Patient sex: M
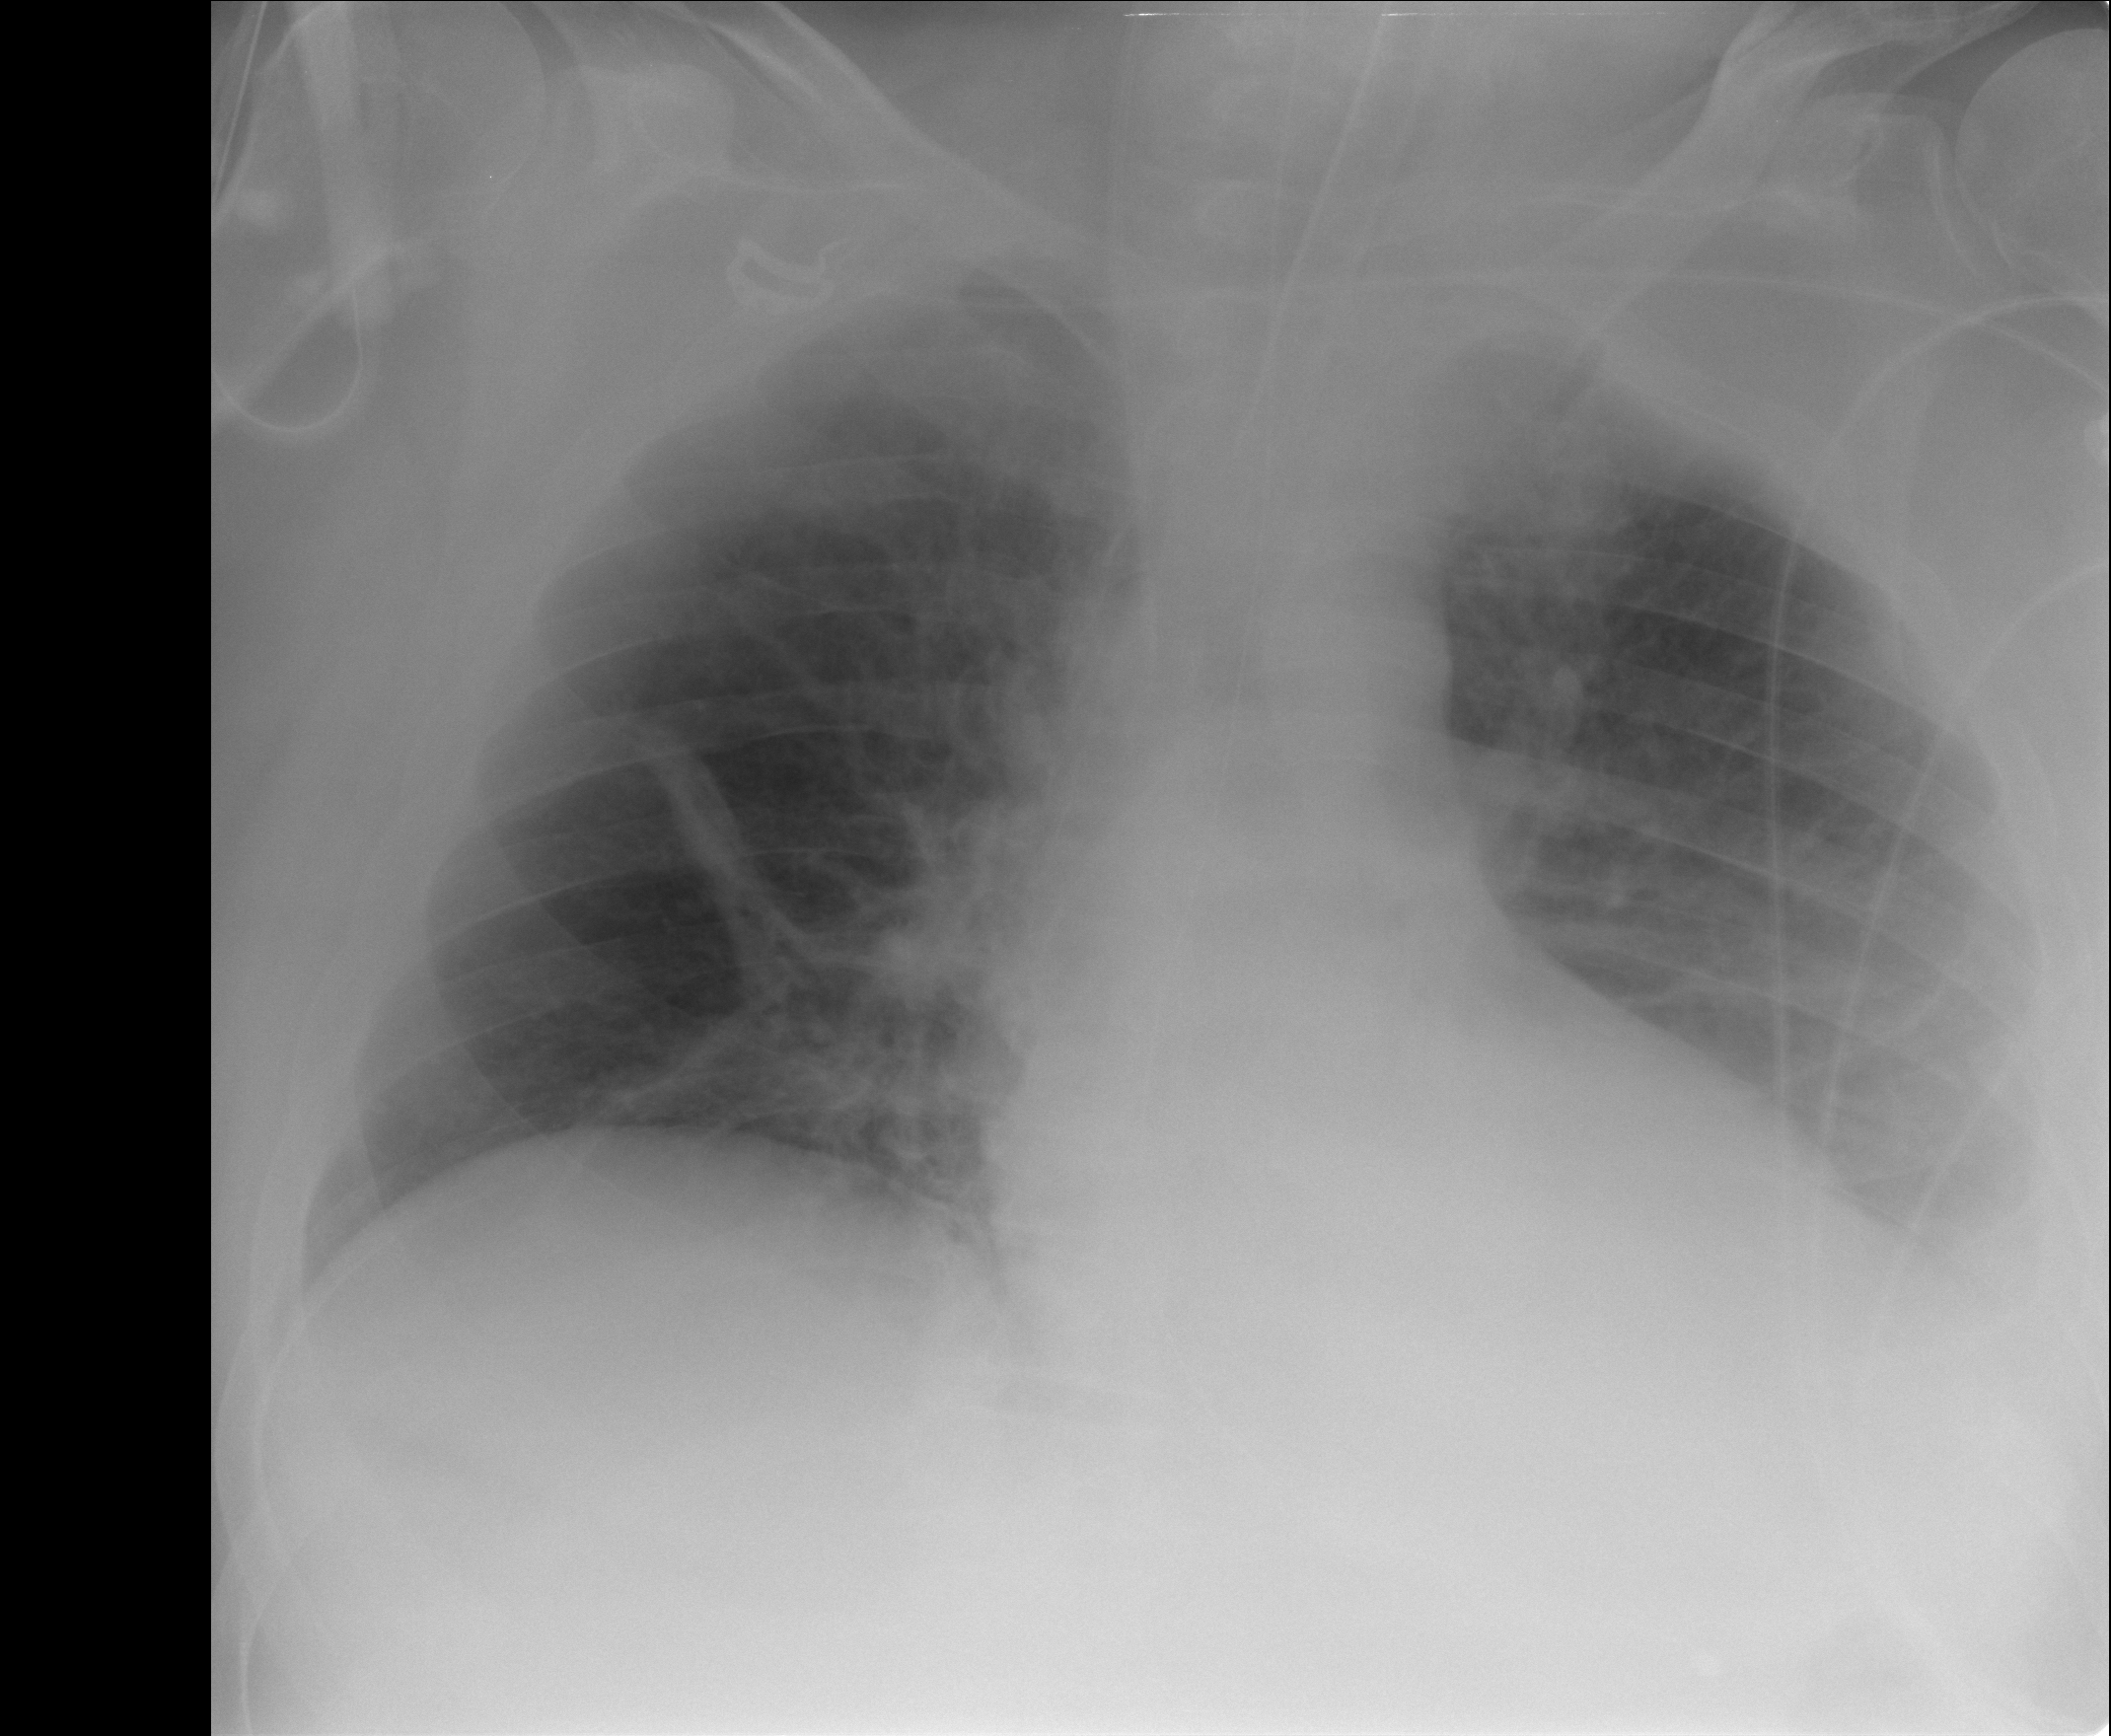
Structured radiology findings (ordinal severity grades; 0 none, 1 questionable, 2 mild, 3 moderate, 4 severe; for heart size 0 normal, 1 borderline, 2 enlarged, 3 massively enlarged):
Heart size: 0
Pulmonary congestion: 0
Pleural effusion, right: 0
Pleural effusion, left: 0
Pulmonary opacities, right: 0
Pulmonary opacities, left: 2
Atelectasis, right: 1
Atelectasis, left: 2